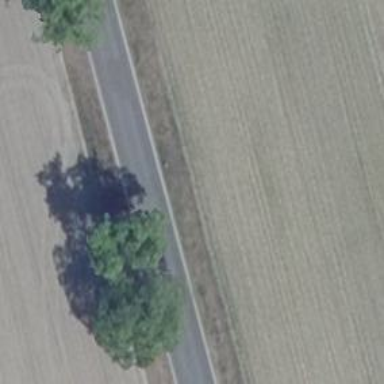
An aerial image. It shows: Deciduous tree with broadleaved leaves.